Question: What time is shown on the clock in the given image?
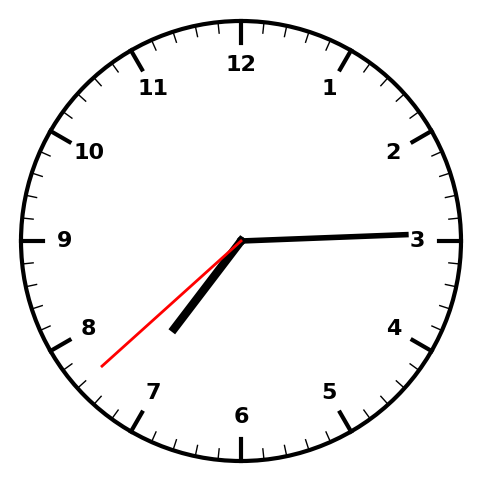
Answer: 07:14:38